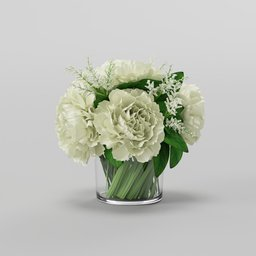
Label: decoration